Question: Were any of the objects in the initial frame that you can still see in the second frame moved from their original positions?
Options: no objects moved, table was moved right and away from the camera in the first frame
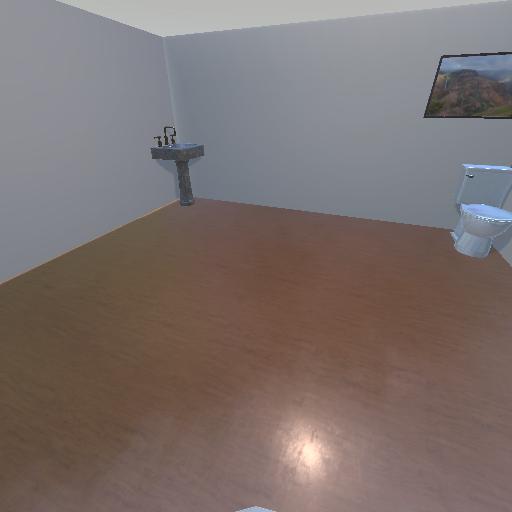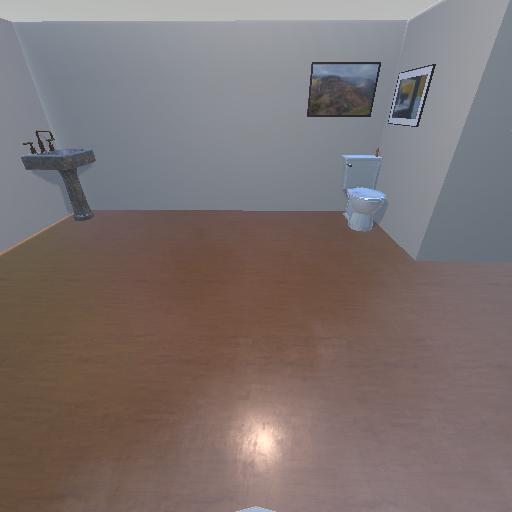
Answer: no objects moved